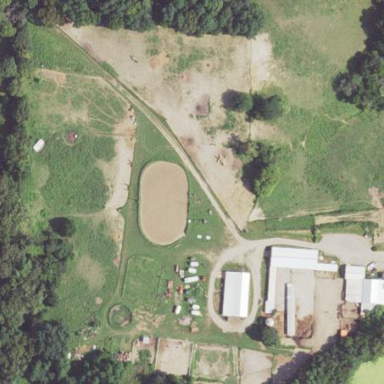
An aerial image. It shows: Farmyard used for horse riding.